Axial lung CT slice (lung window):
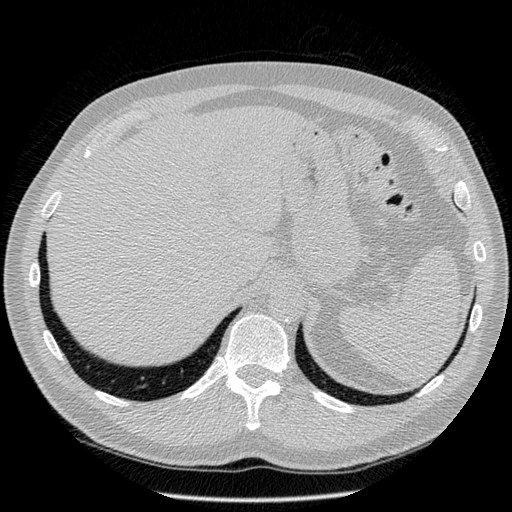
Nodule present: no